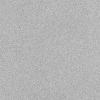
Atmospheric dust classification: dusty